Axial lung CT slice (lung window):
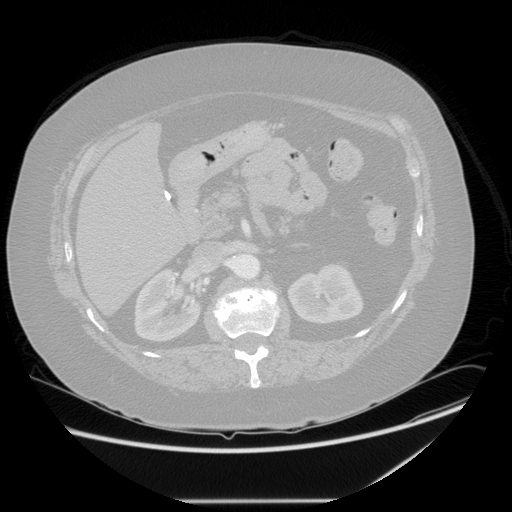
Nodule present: no